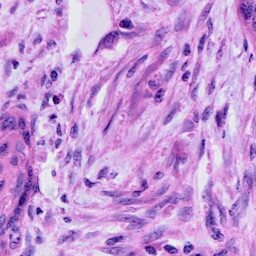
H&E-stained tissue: Cervix